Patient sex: M
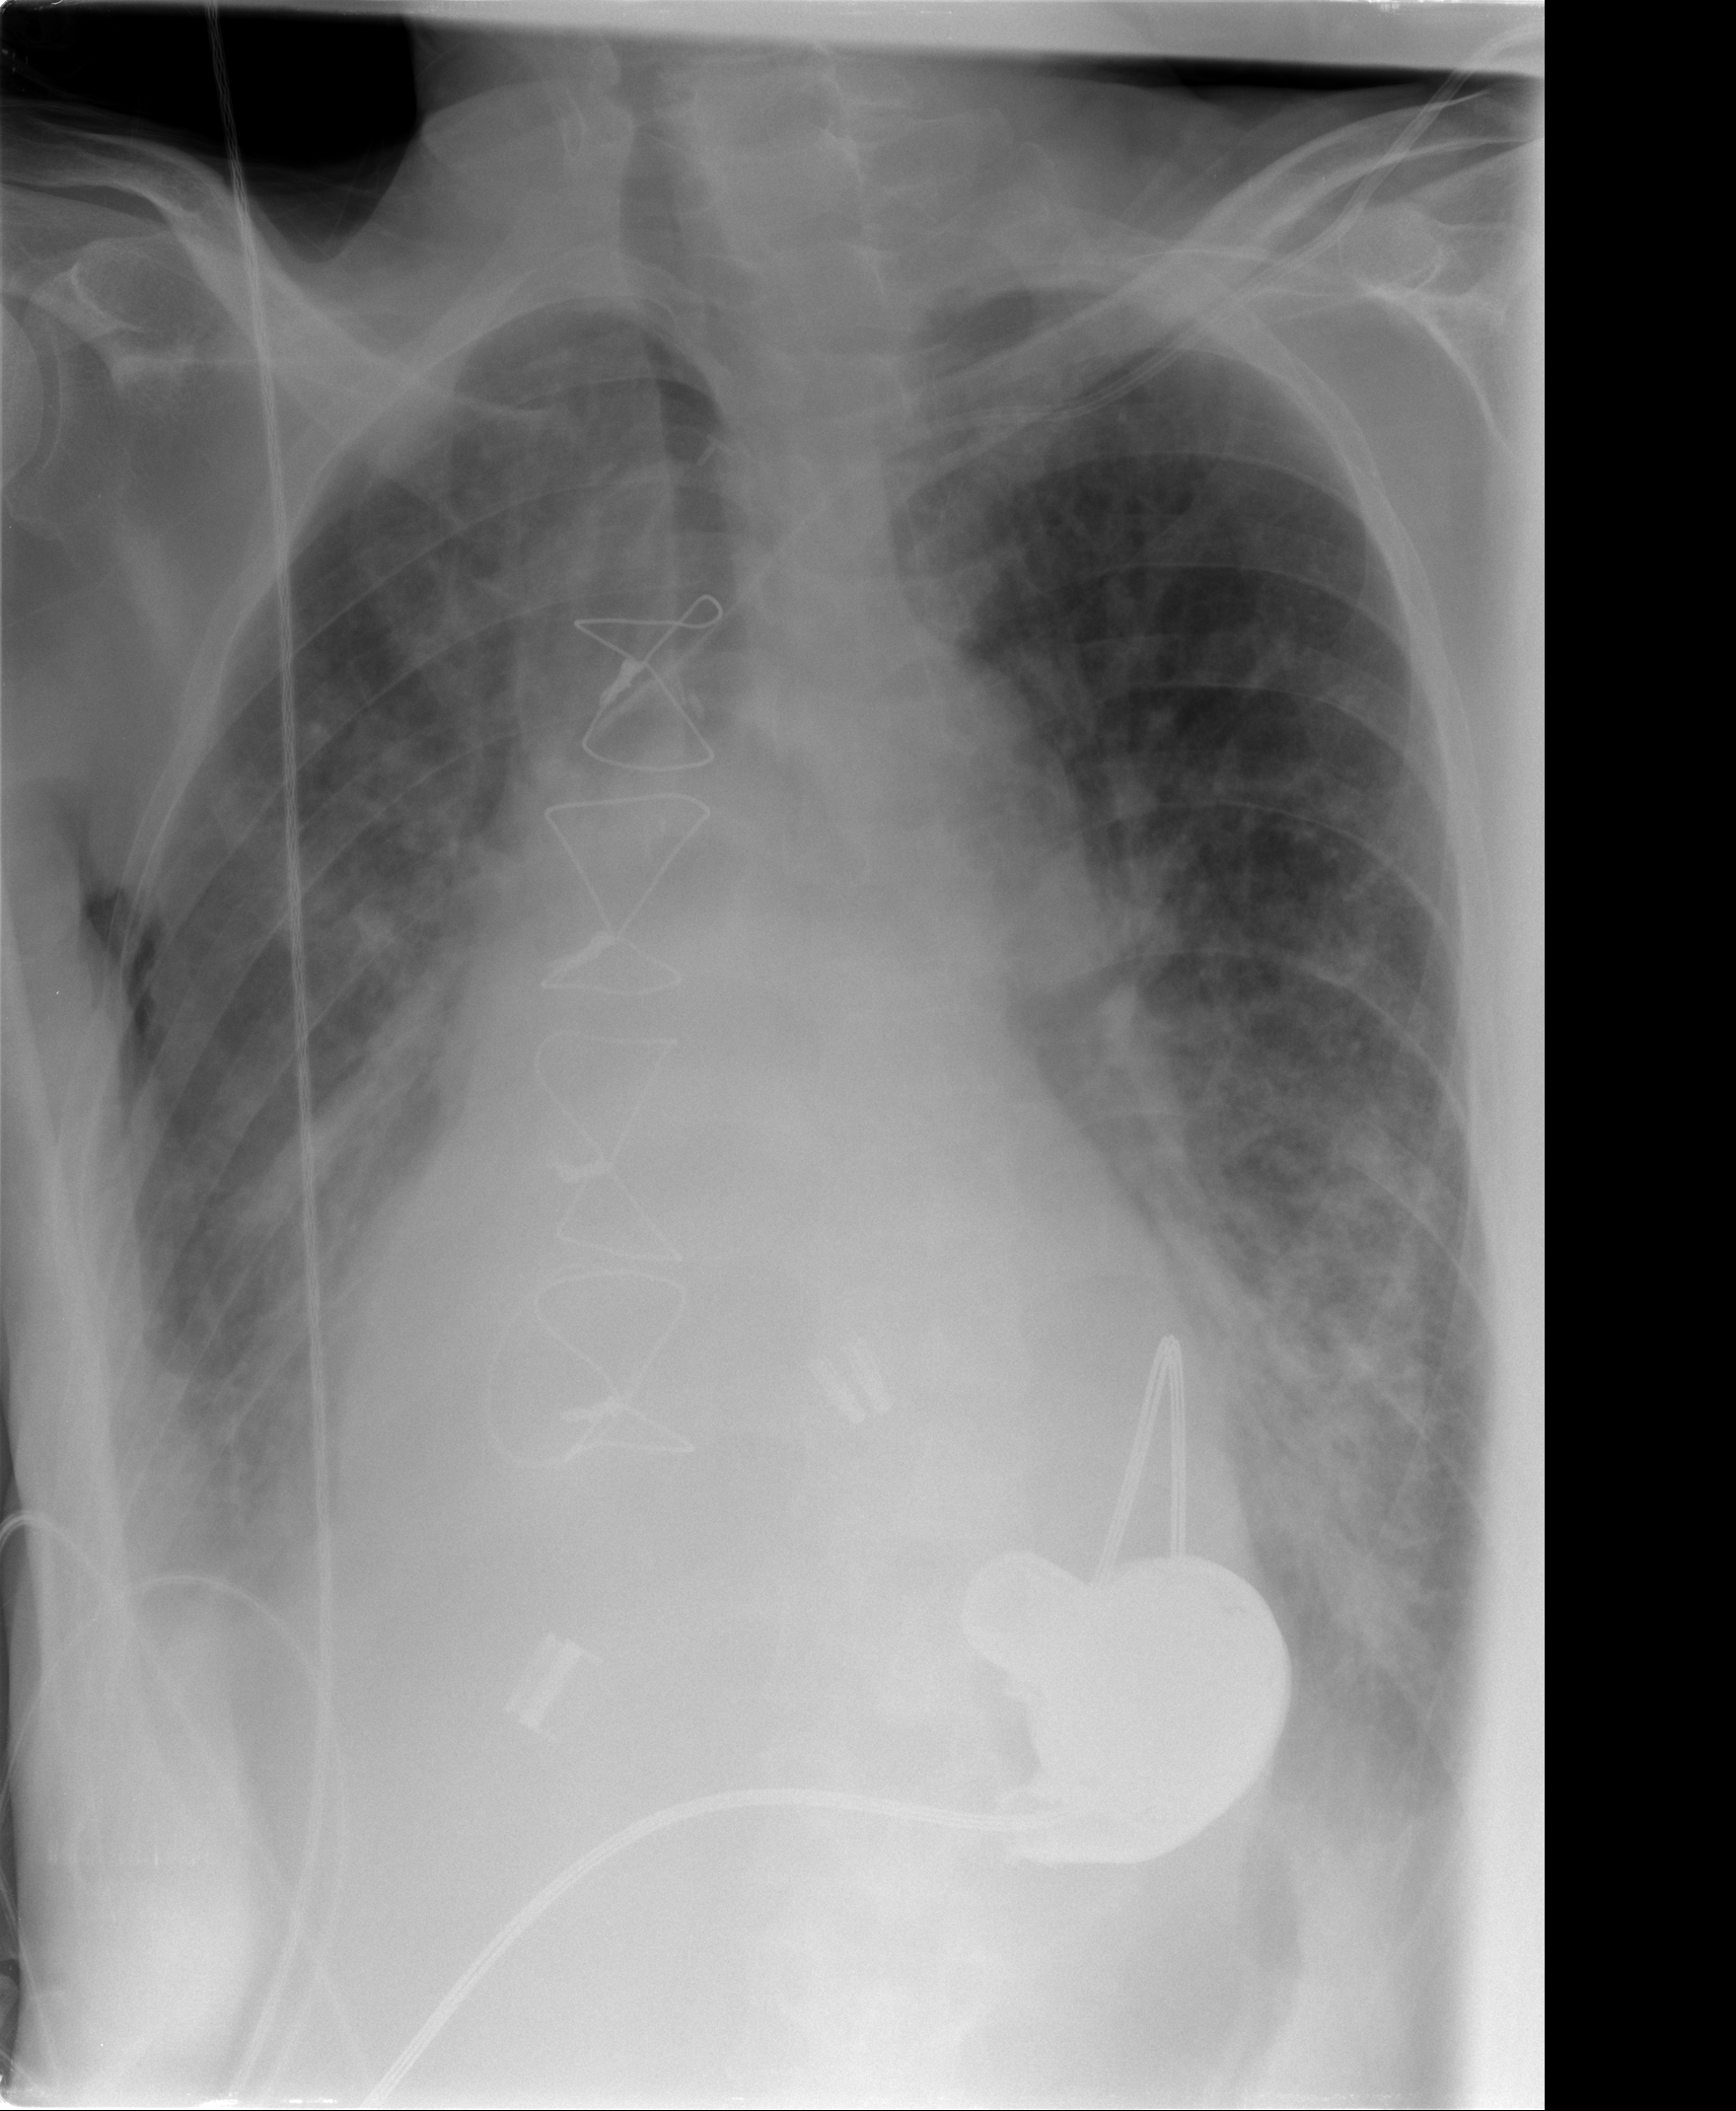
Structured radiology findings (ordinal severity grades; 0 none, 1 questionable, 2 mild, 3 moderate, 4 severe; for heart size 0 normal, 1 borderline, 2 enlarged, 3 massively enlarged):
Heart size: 2
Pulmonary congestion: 2
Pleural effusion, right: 2
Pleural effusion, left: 2
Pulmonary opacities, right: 1
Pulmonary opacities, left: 2
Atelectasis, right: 2
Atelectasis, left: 2